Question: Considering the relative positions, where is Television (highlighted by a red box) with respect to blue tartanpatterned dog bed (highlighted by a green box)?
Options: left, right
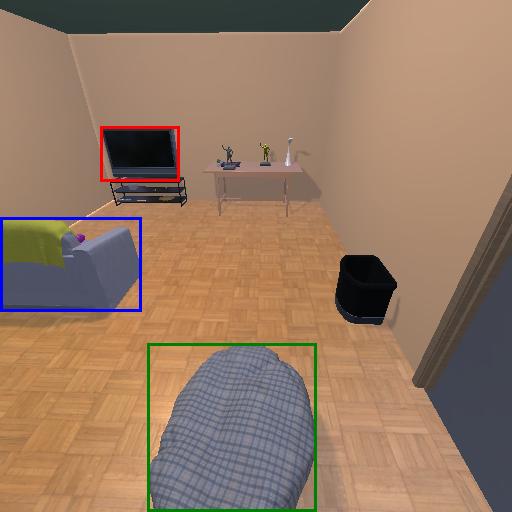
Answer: left